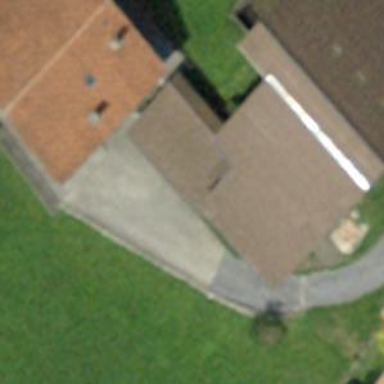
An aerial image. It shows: View of roof of building.